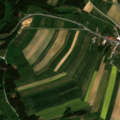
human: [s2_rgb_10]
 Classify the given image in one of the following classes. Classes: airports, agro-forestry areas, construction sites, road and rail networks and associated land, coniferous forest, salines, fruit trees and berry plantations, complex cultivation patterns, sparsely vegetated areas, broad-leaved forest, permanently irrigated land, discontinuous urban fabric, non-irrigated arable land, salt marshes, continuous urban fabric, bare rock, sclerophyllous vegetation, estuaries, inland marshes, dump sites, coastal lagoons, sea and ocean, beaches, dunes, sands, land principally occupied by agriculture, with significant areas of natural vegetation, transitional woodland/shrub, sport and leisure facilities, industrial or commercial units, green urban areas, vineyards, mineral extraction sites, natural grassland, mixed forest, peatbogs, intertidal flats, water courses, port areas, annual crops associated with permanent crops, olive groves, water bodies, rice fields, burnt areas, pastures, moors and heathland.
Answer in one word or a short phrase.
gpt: discontinuous urban fabric, non-irrigated arable land, land principally occupied by agriculture, with significant areas of natural vegetation, coniferous forest